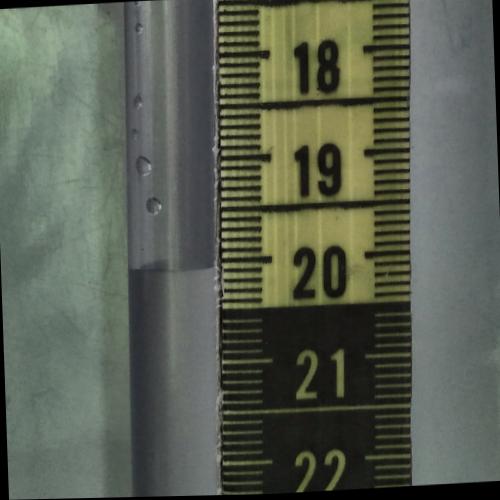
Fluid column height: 20.1 cm